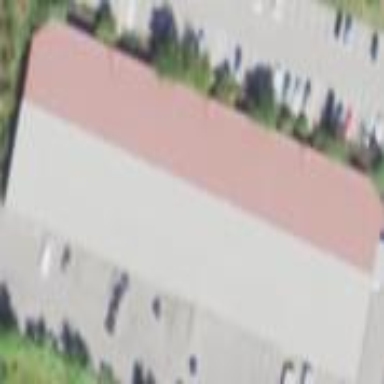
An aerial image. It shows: Commercial building.